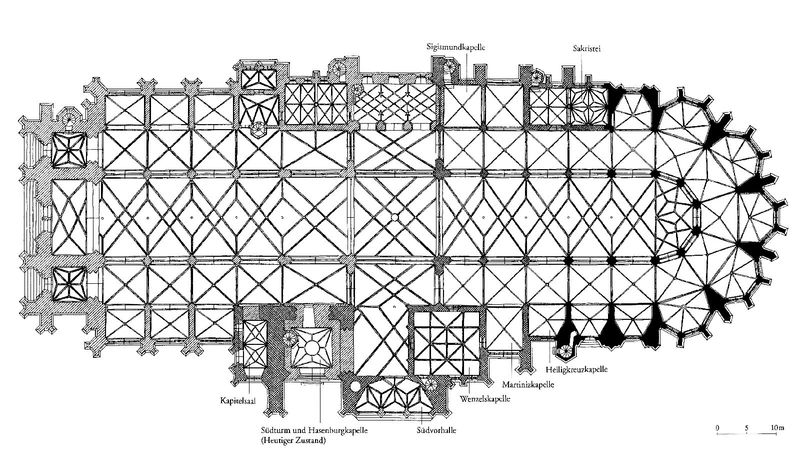
Titel: Veitsdom in Prag
Standort: Prag, Veitsdom (EU - Tschechische Republik)
Schlagwörter: fenster, grau, pfeiler, schwarz, zeichnung, architektur, kirche, schrift, treppe, treppen, stufen, schwarzweiß, kathedrale, langhaus, portal, hellgrau, apsis, chor, kapelle, grundriss, massstab, nischen, vierung